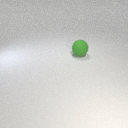
large green rubber sphere